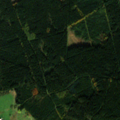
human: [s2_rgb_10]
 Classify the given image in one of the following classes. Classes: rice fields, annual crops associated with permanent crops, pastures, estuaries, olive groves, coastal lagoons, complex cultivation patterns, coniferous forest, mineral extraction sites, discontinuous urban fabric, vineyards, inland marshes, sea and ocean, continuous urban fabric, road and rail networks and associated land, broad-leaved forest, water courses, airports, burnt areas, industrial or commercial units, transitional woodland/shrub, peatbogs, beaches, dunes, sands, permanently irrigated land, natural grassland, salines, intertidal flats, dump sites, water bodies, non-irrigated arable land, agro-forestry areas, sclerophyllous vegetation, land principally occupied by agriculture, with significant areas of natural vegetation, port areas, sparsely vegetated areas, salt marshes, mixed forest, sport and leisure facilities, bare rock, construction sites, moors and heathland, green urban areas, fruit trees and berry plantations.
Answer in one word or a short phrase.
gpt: pastures, coniferous forest